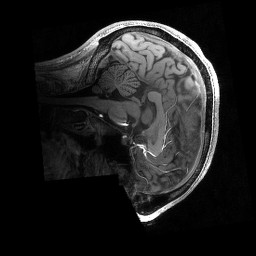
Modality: T1w
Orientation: sagittal
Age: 32
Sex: male